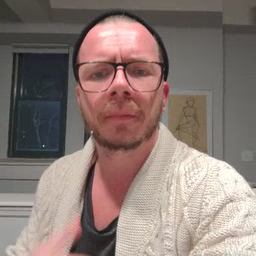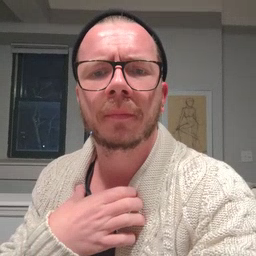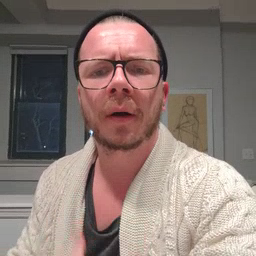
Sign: hungry